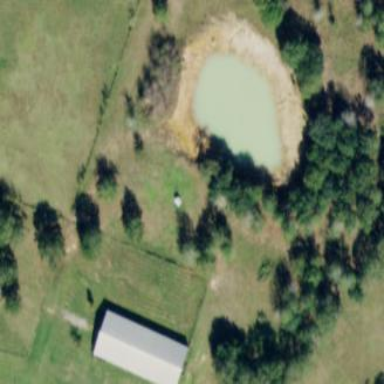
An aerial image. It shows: Pond with natural water.